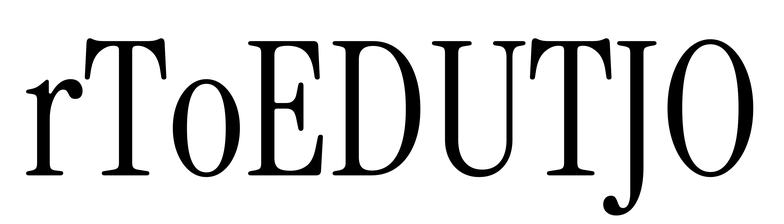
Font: InstrumentSerif-Regular